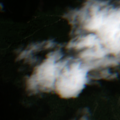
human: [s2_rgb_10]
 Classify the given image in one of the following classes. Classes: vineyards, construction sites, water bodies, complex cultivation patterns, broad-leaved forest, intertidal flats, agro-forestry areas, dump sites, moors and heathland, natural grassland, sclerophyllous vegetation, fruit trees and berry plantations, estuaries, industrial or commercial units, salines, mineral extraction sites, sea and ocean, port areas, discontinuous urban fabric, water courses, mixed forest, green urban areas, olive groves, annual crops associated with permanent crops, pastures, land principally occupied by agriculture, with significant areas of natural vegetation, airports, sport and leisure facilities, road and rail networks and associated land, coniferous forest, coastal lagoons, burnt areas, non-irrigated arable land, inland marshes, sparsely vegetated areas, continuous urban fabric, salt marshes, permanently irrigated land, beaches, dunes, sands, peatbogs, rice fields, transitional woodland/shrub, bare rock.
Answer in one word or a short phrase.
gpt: broad-leaved forest, mixed forest